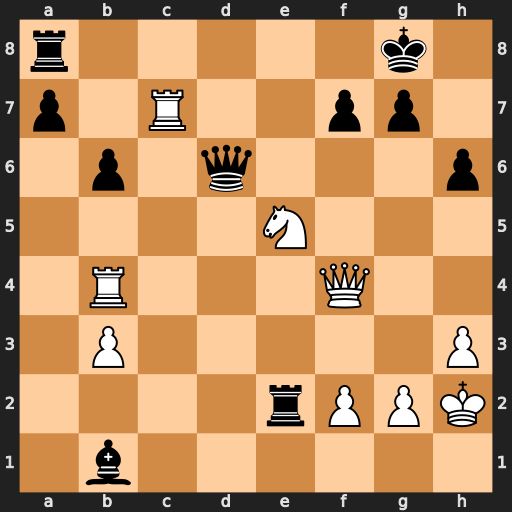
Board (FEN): r5k1/p1R2pp1/1p1q3p/4N3/1R3Q2/1P5P/4rPPK/1b6
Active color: w
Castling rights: -
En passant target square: -
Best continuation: Qxf7+ Kh8 Qxg7#